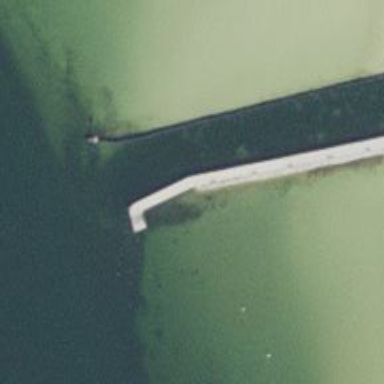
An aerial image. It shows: Breakwater structure.